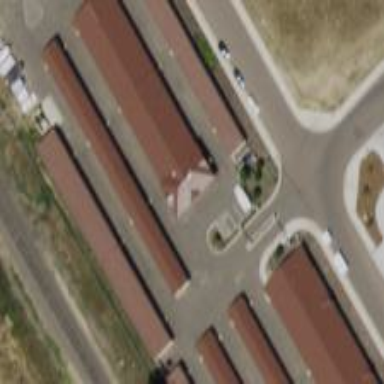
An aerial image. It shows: Commercial building housing storage rental shop.